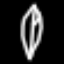
Label: leaf